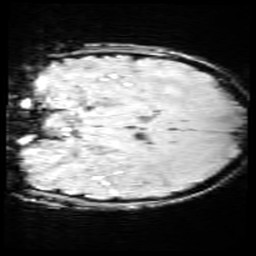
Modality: SWI
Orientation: coronal
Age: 9
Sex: female
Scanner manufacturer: siemens
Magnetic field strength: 3 T
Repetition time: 0.027 s
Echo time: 0.02 s